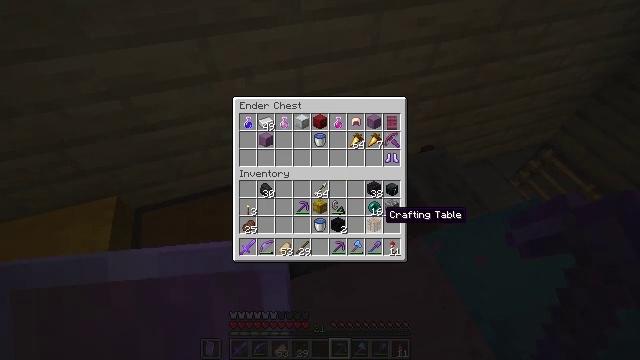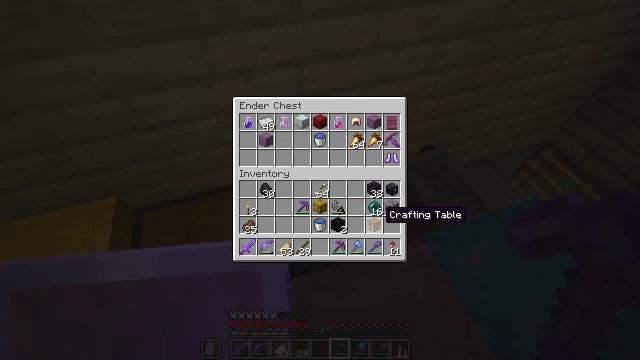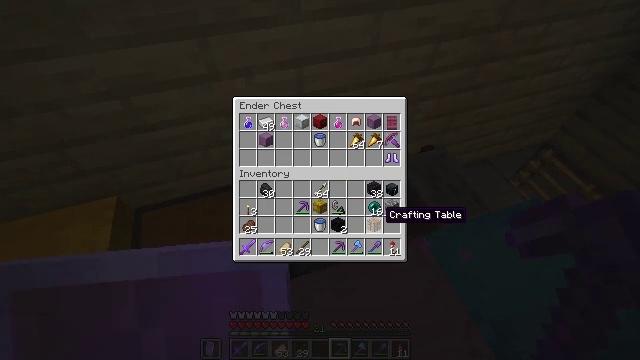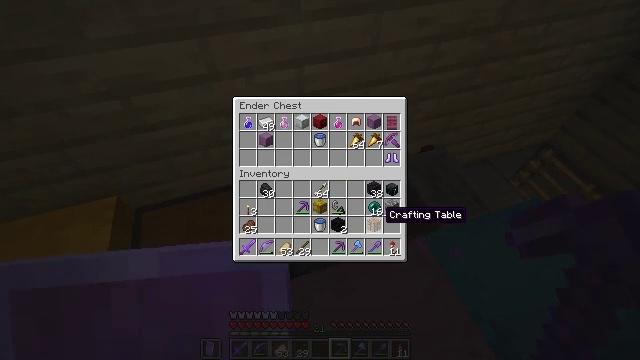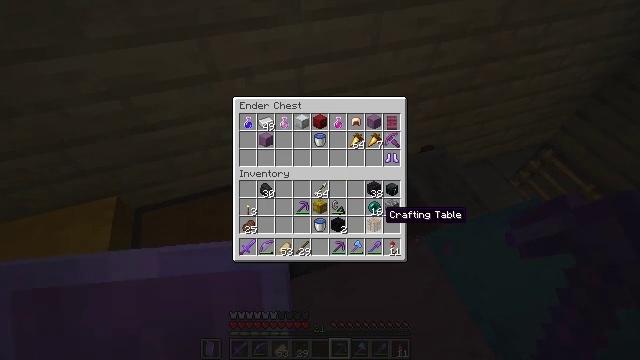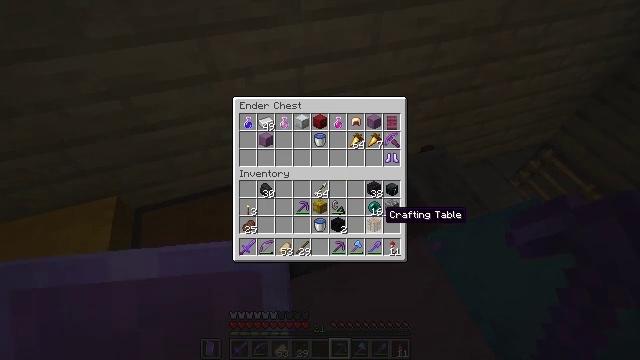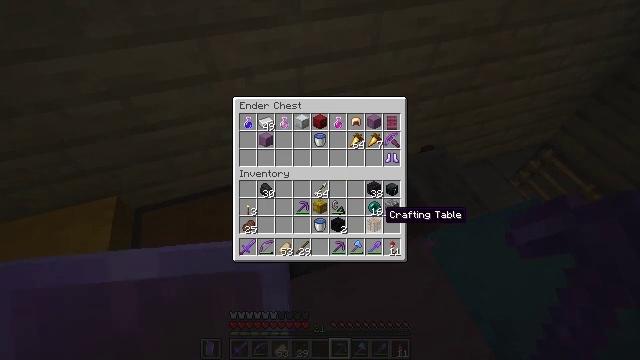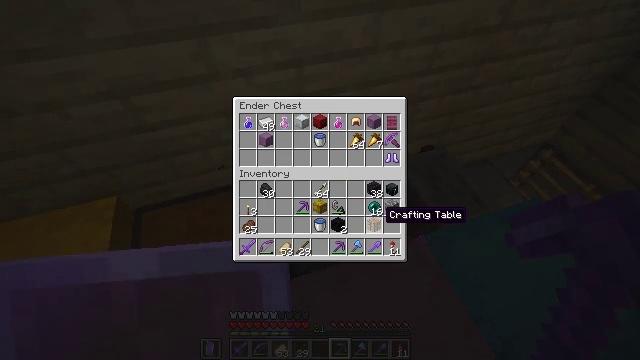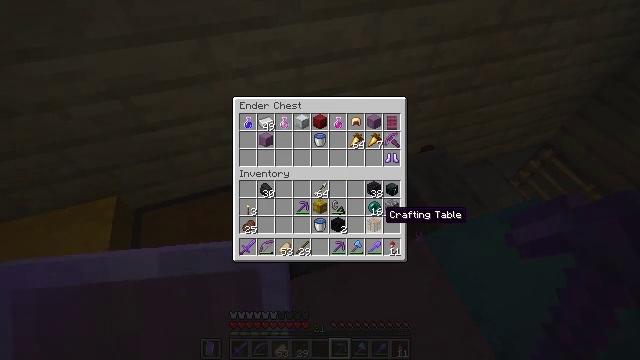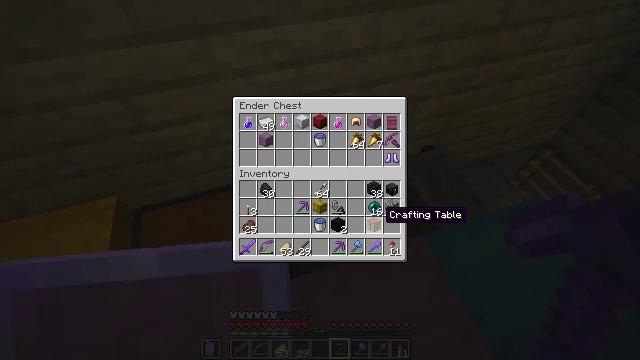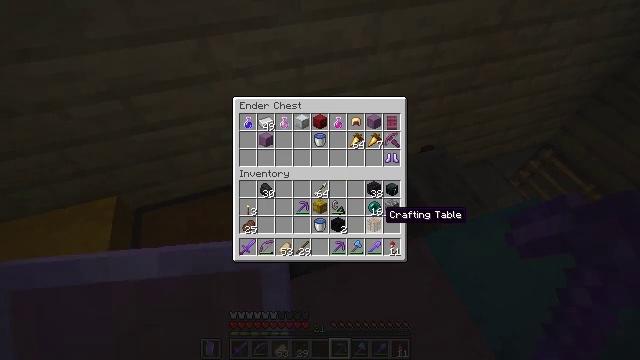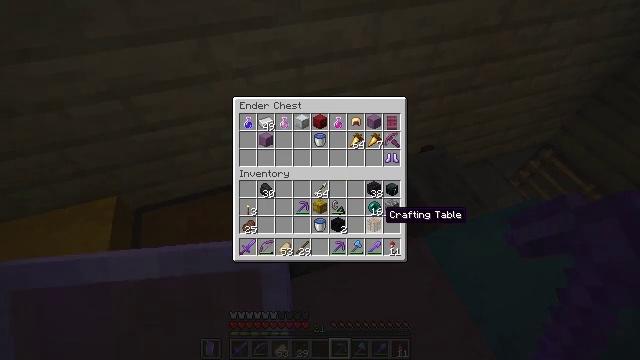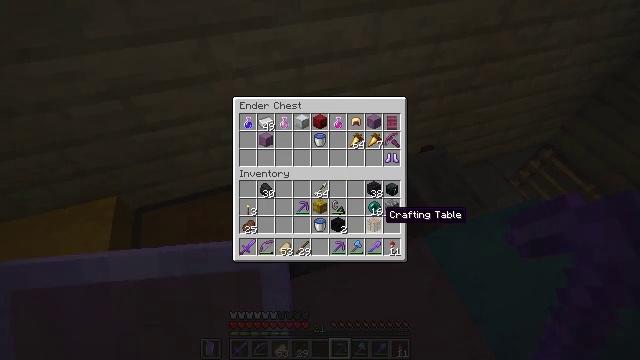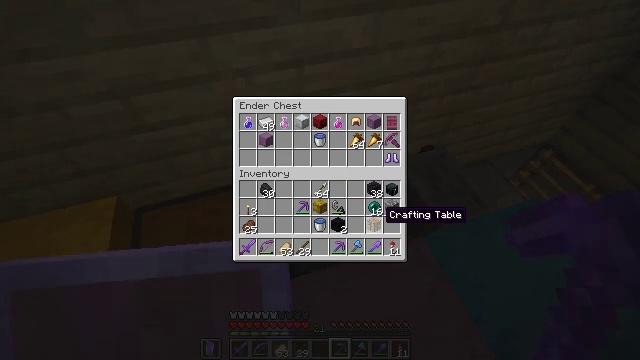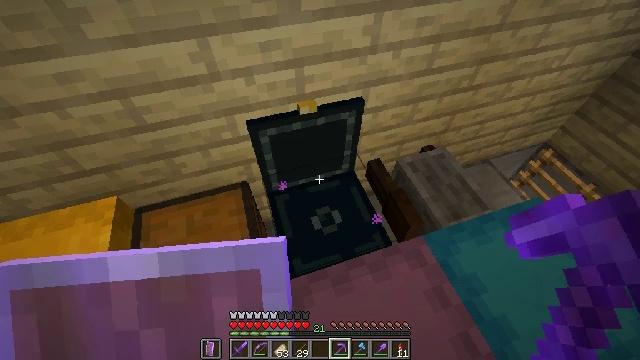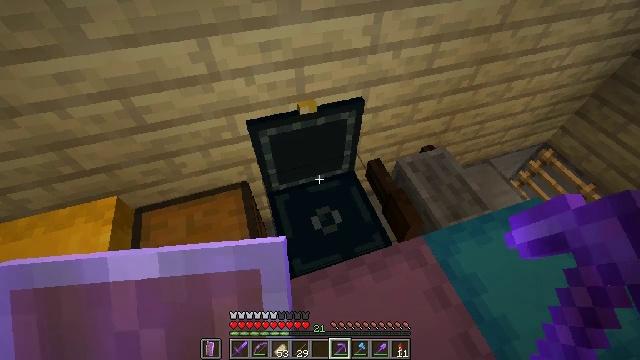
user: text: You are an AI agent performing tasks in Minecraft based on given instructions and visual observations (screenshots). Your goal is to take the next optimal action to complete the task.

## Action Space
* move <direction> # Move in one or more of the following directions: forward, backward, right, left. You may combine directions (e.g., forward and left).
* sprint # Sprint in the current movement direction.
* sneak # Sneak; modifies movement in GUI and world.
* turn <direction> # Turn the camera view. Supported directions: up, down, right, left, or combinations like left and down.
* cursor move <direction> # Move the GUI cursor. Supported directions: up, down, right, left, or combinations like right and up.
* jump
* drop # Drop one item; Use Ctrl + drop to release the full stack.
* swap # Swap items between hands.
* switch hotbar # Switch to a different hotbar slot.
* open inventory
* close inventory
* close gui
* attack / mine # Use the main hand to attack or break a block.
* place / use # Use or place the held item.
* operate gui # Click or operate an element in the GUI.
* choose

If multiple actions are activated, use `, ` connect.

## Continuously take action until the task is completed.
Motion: motion action
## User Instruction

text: Obtain nether brick by smelting netherrack.
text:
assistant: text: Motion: no_op
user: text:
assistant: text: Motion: no_op
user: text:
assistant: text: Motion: no_op
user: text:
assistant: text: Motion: no_op
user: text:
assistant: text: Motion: no_op
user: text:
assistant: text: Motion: no_op
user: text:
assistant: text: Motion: no_op
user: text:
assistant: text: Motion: no_op
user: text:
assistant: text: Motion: no_op
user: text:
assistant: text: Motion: no_op
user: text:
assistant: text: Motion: no_op
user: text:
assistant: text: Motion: no_op
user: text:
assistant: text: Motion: no_op
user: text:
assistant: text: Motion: no_op
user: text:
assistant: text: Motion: no_op
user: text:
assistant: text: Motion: no_op
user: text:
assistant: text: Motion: no_op
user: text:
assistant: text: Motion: no_op
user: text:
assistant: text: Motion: no_op
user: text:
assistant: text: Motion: no_op
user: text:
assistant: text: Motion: no_op
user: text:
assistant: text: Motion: no_op
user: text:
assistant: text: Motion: no_op
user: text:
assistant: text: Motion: no_op
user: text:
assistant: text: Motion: no_op
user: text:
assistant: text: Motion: no_op
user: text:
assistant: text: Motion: no_op
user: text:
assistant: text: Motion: no_op
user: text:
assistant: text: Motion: no_op
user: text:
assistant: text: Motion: no_op